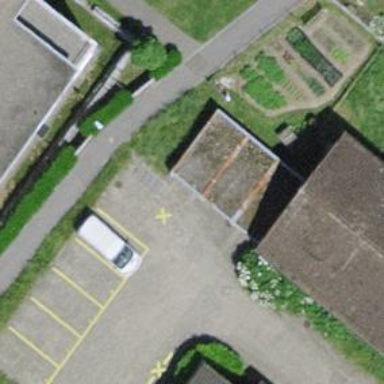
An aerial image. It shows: Group of garages.